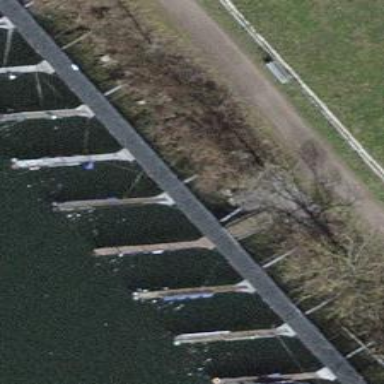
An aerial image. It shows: Metal pier with mooring facilities.